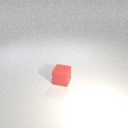
small red rubber cube